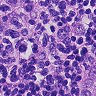
Metastatic tissue present: yes